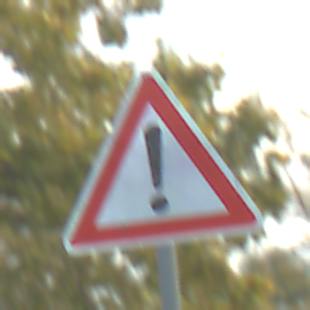
Verkehrszeichen: Gefahrenstelle
Umgebung: Outdoor, Urban
Tageszeit: MorningAfternoon
Wetter: PartlyCloudy
Licht: Natural
Jahreszeit: NotSpecified
Kontrast: LowContrast